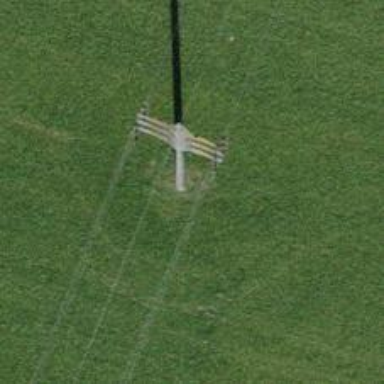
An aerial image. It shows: Minor power line.